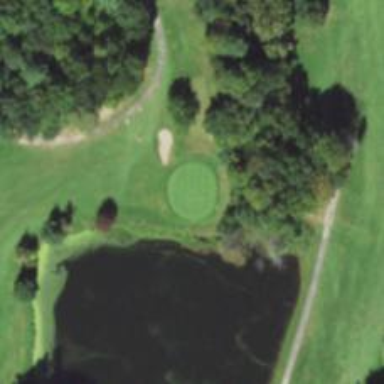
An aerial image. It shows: Golf hole.